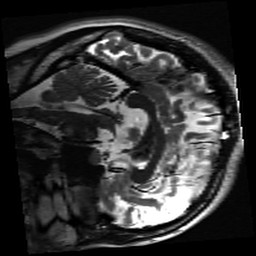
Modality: inplaneT2
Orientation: sagittal